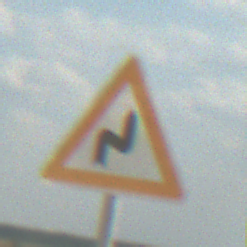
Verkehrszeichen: DoppelkurveRechts
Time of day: MorningAfternoon
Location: Outdoor (Beach)
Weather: PartlyCloudy
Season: NotSpecified
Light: Natural